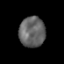
Tissue: prostate
Cell type: Fibroblasts
Senescence score: 0.7482
Nuclear area (px): 778
Mean DAPI intensity: 100.01